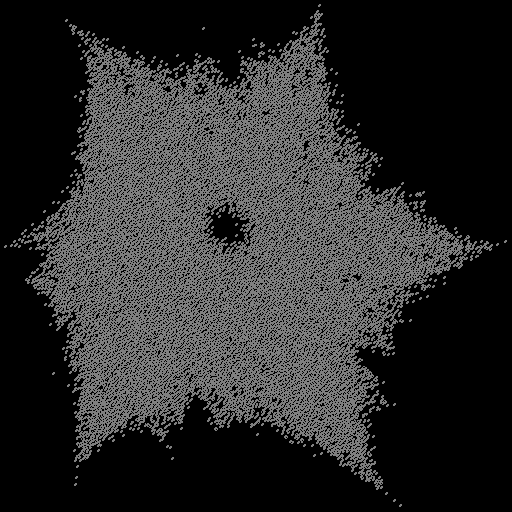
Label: bedder